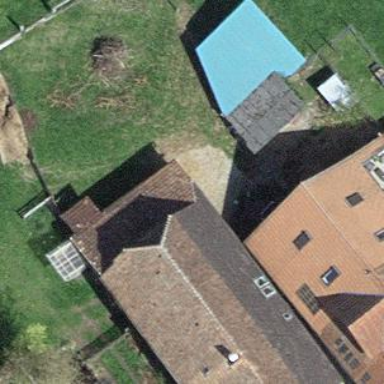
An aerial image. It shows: Farm building.